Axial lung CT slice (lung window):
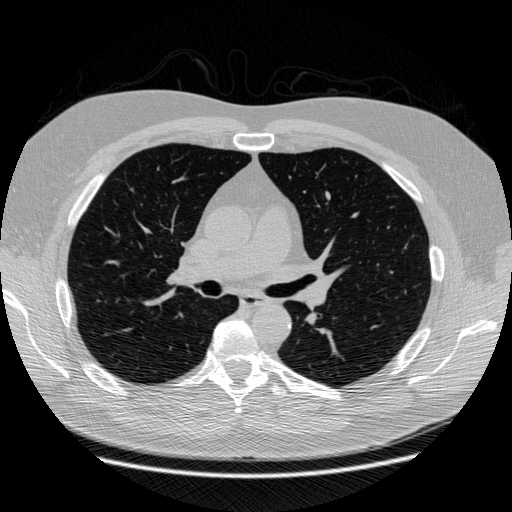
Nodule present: no